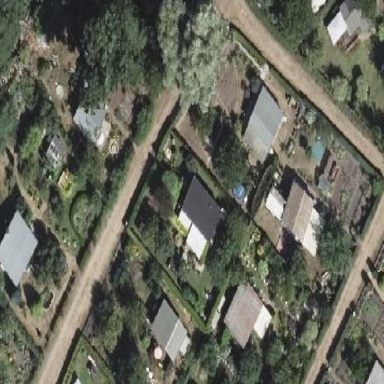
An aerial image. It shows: Plot in the allotments.